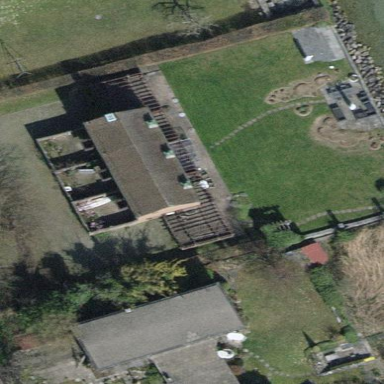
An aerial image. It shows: Terrace building.